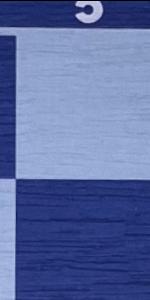
Label: Empty